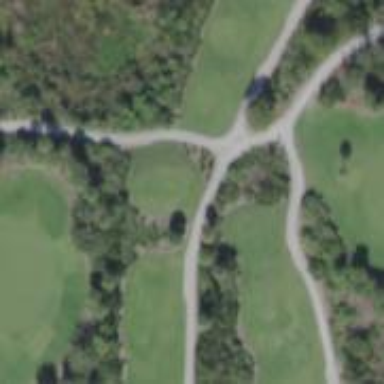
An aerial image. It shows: Service road used as golf cart path.